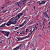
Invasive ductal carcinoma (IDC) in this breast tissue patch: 1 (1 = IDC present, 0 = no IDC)